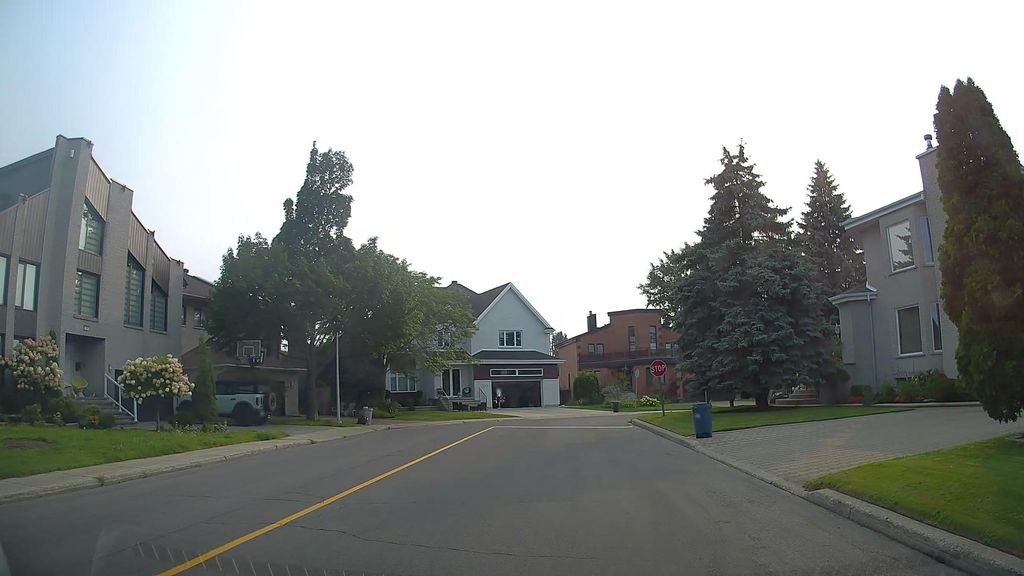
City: montreal